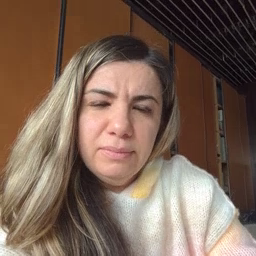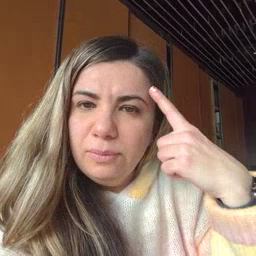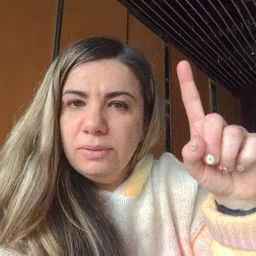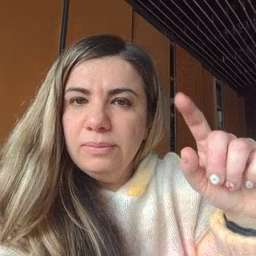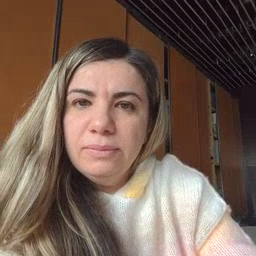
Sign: for